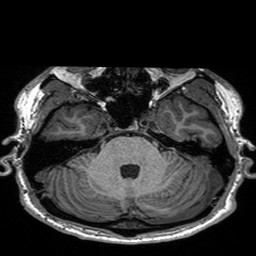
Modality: T1w
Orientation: coronal
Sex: male